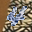
Label: 4